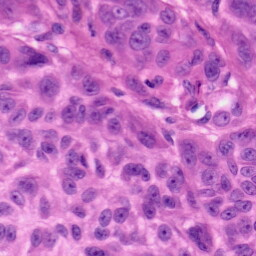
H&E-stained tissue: Skin